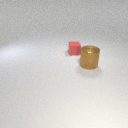
small red rubber cube to the left of large brown metal cylinder